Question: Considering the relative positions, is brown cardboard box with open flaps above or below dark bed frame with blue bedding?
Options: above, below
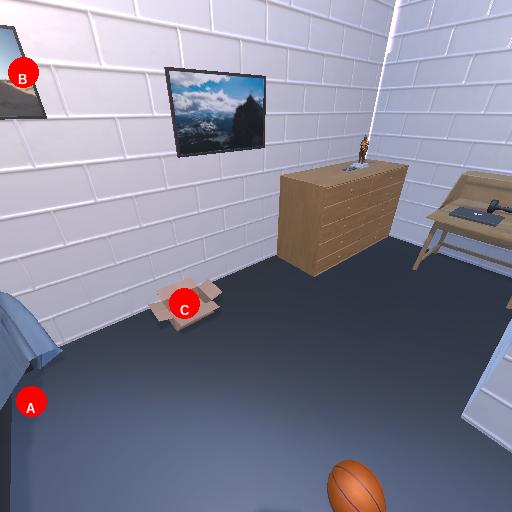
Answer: above